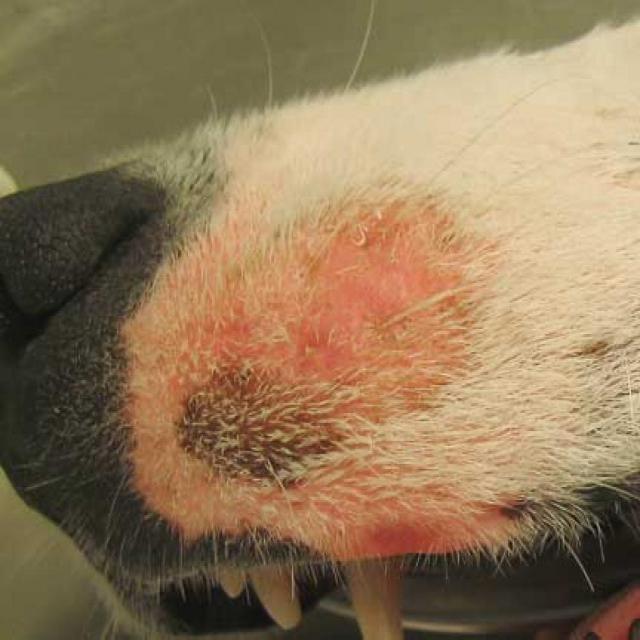
Canine ringworm (Dermatophytosis) — fungal infection caused by Microsporum or Trichophyton. Presents with circular alopecia, scaling, crusting, and broken hairs.